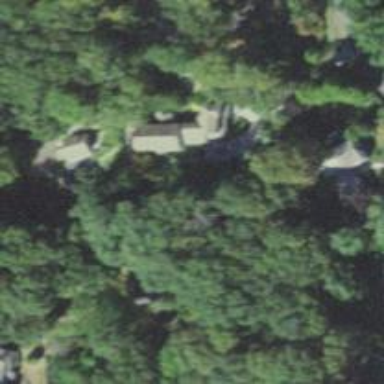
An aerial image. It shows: Residential driveway used as service road.